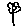
Label: flower